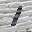
Label: 1